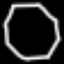
Label: octagon